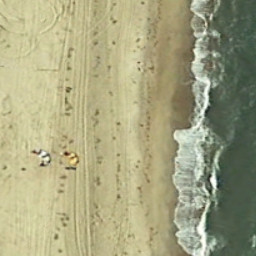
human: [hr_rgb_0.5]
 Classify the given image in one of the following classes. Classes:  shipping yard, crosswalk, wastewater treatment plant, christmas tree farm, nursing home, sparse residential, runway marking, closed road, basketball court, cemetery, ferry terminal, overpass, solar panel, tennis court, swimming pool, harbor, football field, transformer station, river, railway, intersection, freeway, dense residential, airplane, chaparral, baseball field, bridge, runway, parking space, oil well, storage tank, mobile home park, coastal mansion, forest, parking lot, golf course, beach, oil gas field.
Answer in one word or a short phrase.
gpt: beach